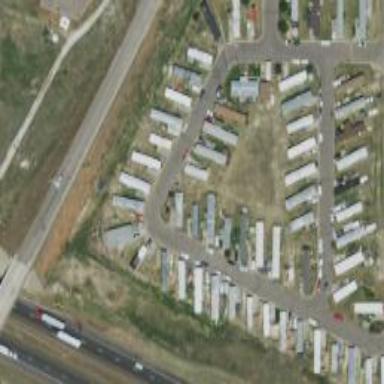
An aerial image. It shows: Mobile residential area.